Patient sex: F
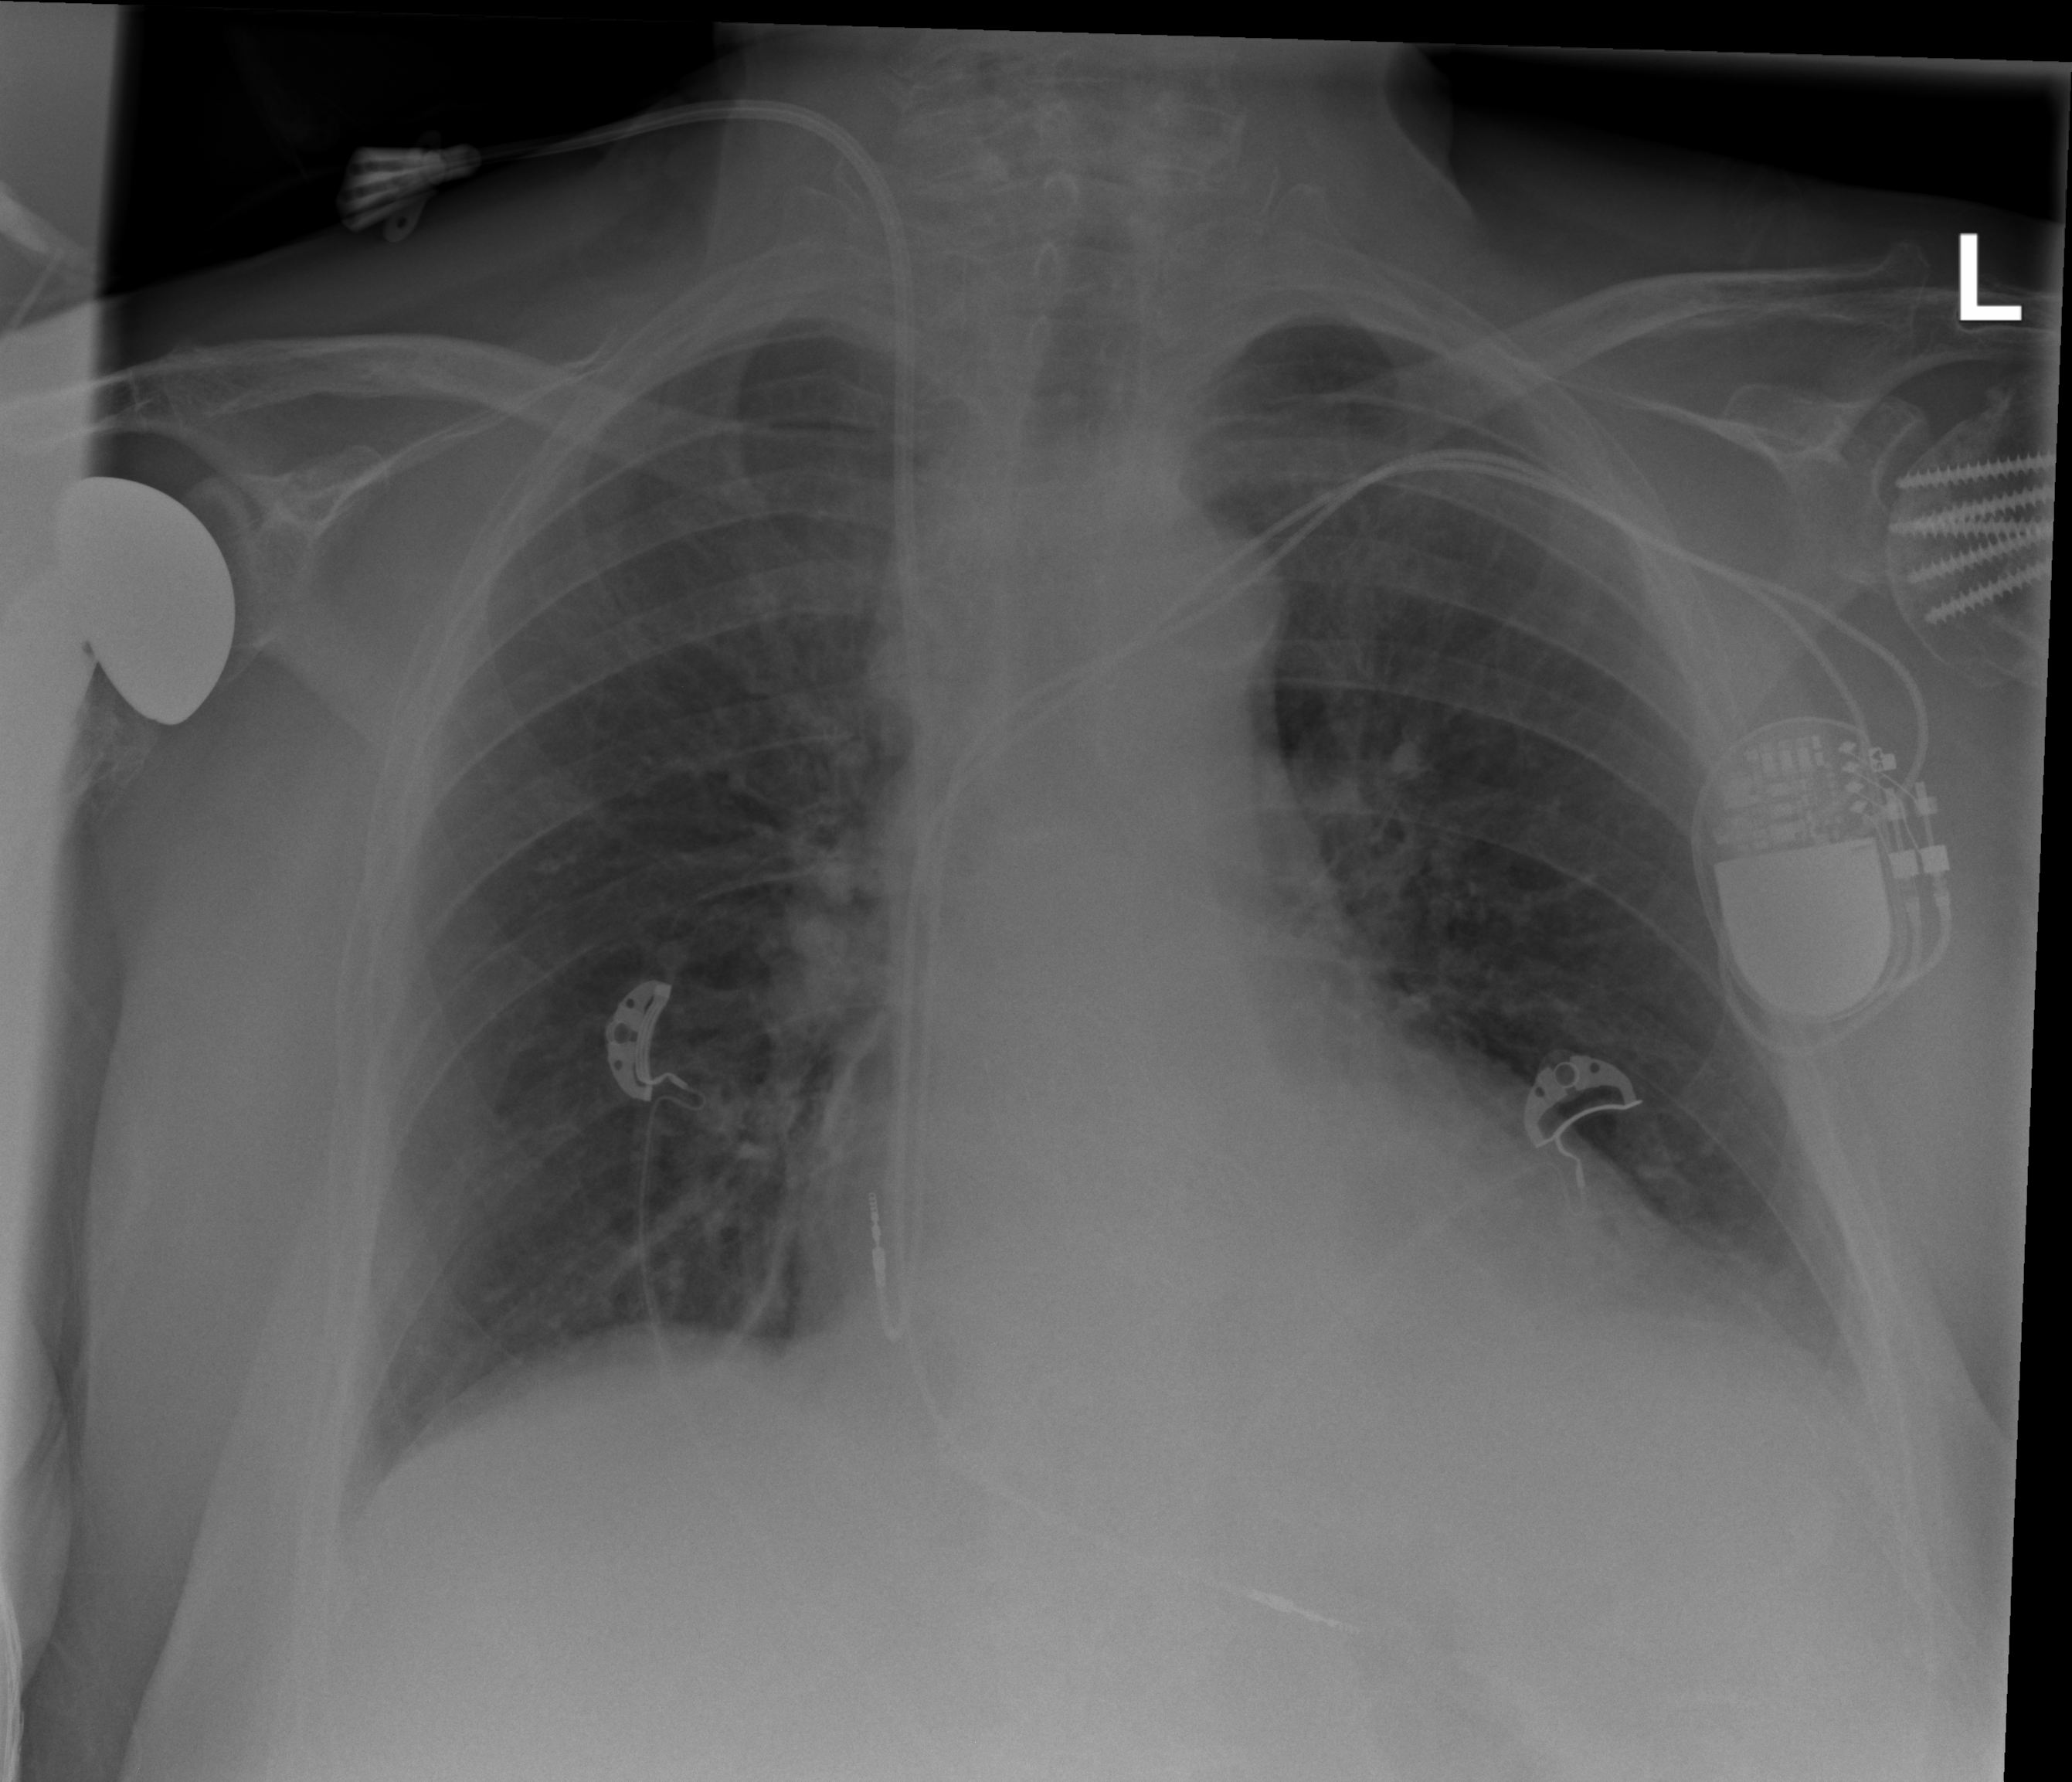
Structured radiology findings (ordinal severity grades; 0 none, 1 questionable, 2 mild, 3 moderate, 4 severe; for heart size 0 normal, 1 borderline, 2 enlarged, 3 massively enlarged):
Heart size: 2
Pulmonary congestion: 0
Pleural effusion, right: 0
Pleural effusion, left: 2
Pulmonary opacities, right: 2
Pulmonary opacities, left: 0
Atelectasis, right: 0
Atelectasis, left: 2